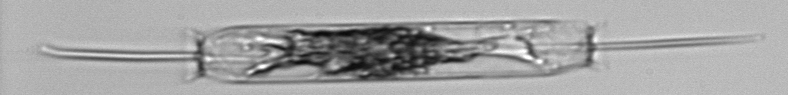
Label: Ditylum_brightwellii